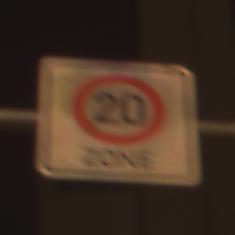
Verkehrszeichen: BeginnZone20
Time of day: Night
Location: Outdoor (Urban)
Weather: Clear
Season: NotSpecified
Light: Artificial